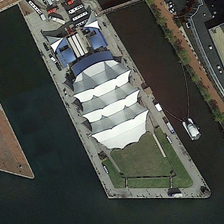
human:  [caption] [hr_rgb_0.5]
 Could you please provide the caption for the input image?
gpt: a building is near a port with a boat and some green trees .

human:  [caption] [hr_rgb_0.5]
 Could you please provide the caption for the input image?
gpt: a building is near a port with a boat and some green trees .

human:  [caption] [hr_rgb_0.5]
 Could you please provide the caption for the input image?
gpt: a building is near a port with a boat and some green trees .

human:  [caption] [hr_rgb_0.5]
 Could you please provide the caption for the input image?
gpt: a building is near a port with a boat and some green trees .

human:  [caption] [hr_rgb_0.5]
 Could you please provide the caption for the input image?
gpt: a building is near a port with a boat and some green trees .